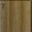
Piece: xx